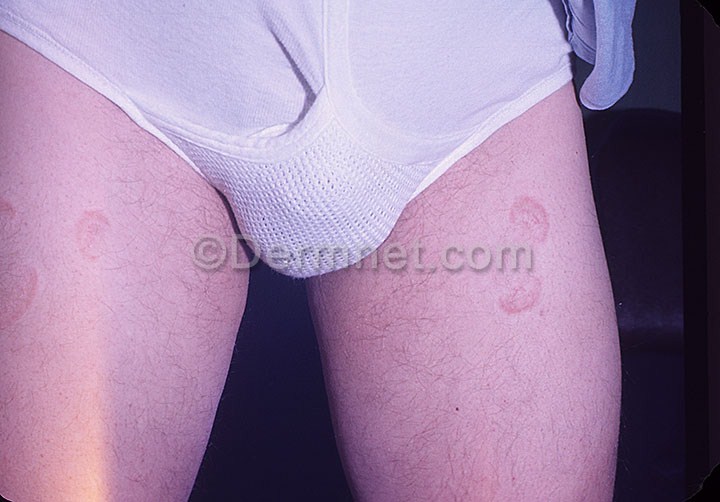
Disease: Systemic Disease